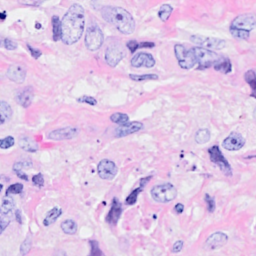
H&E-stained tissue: Breast